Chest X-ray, AP view. Patient: 57 years old, sex F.
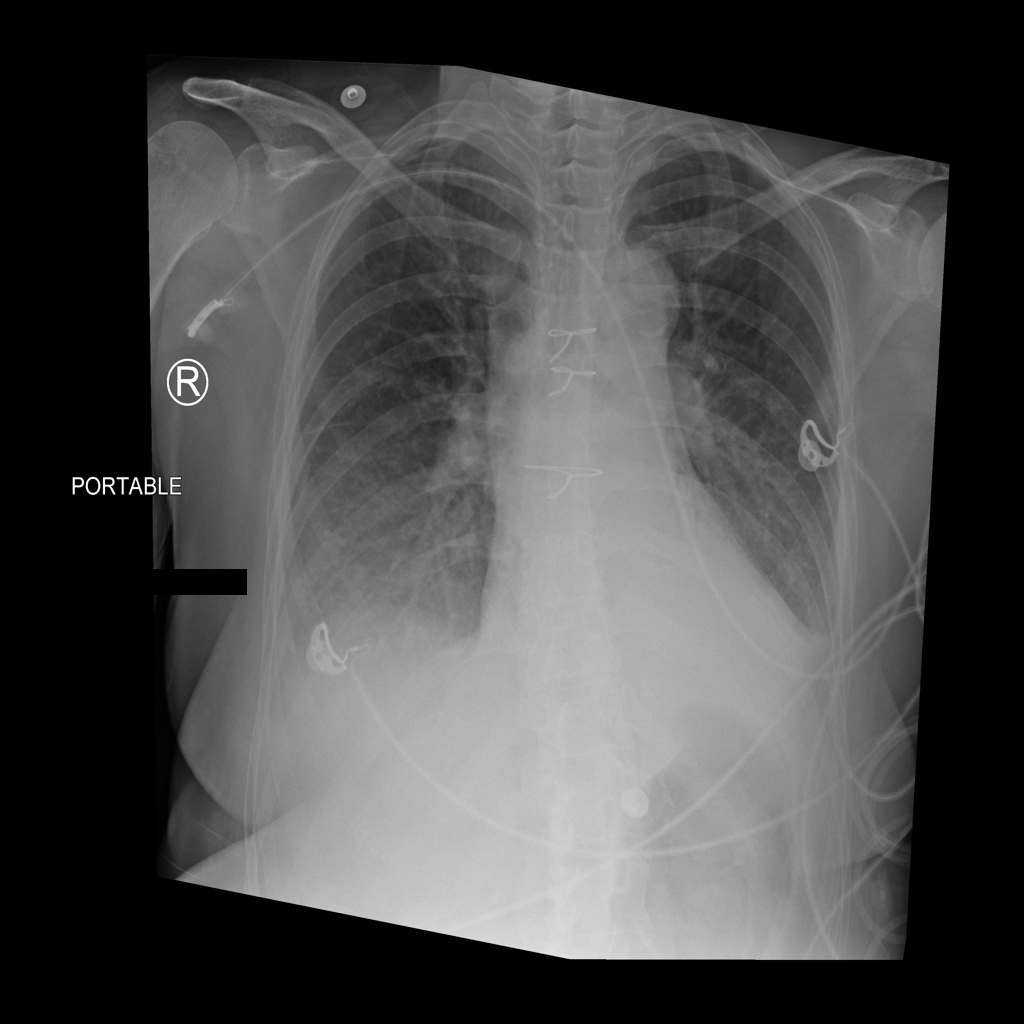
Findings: Effusion, Pneumothorax